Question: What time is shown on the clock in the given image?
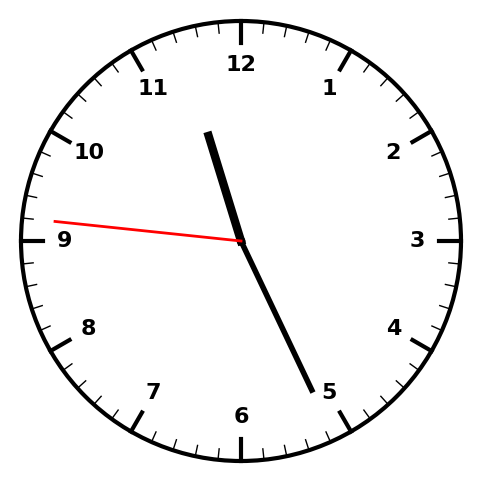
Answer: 11:25:46